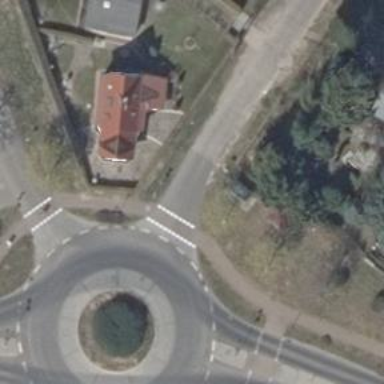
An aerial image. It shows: Road with "give way" sign.